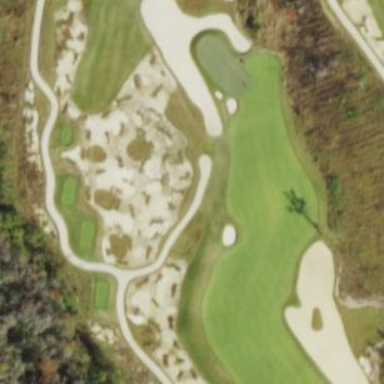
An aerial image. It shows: Bunker on golf course.